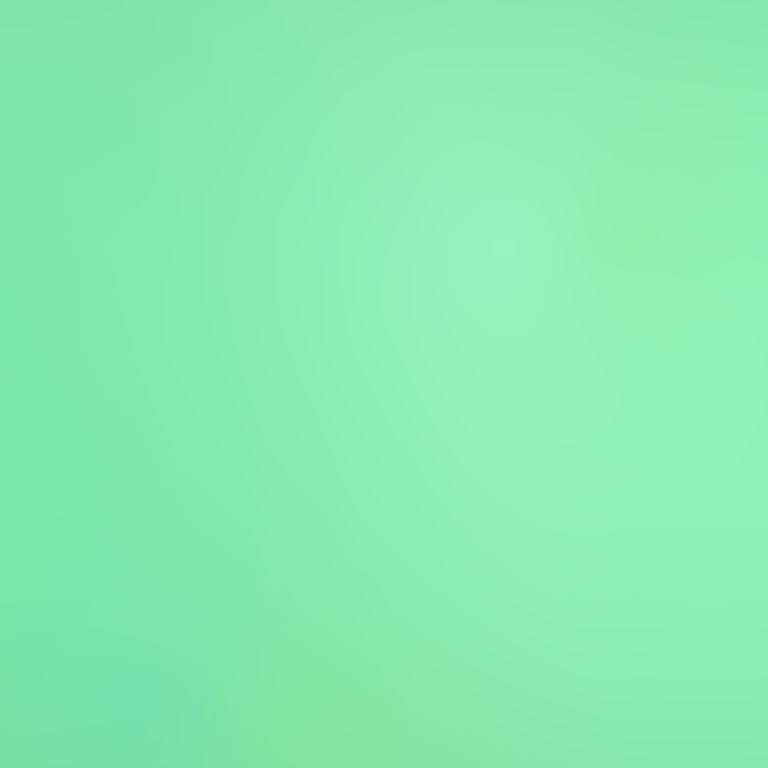
Abstract light effect, smooth gradient from soft green to light teal, calm atmosphere, diffuse light, no room, no furniture, no objects.